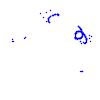
Particle: proton